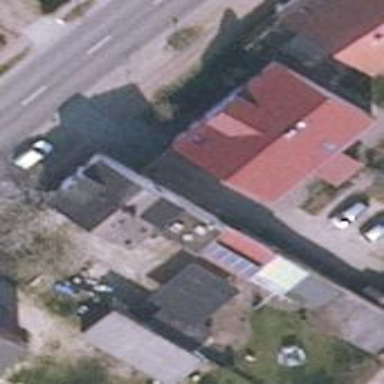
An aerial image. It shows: Building.